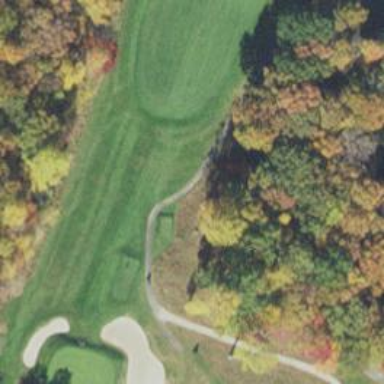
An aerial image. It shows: Golf tee.